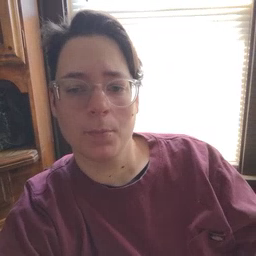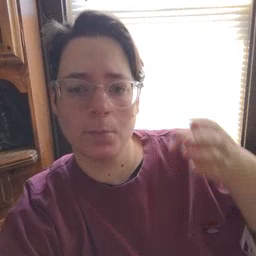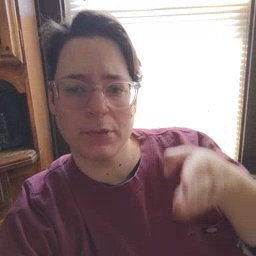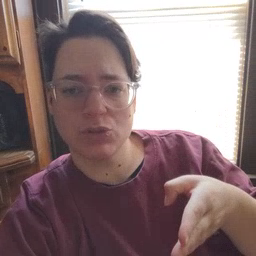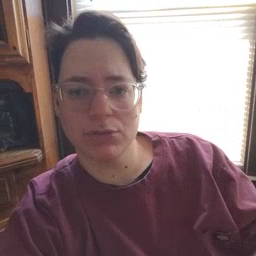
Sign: person